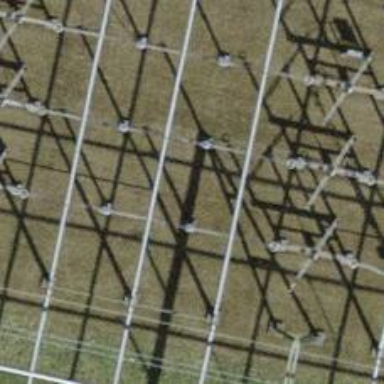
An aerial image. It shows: Busbar power line.